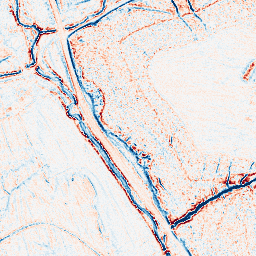
Category: edge_preserving
Decomposition family: anisotropic_diffusion
Decomposition parameters: iterations: 10
kappa: 100
gamma: 0.1
Upsampling method: regularized
Upsampling parameters: scale: 2
lambda_reg: 0.001
Upsampling scale: 2